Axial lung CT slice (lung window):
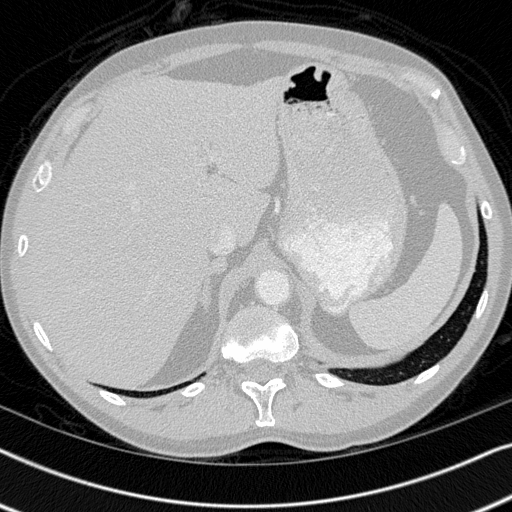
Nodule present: no